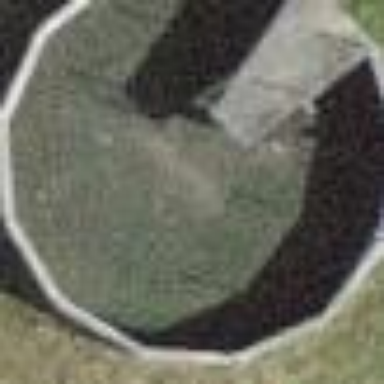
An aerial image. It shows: Silo.